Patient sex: F
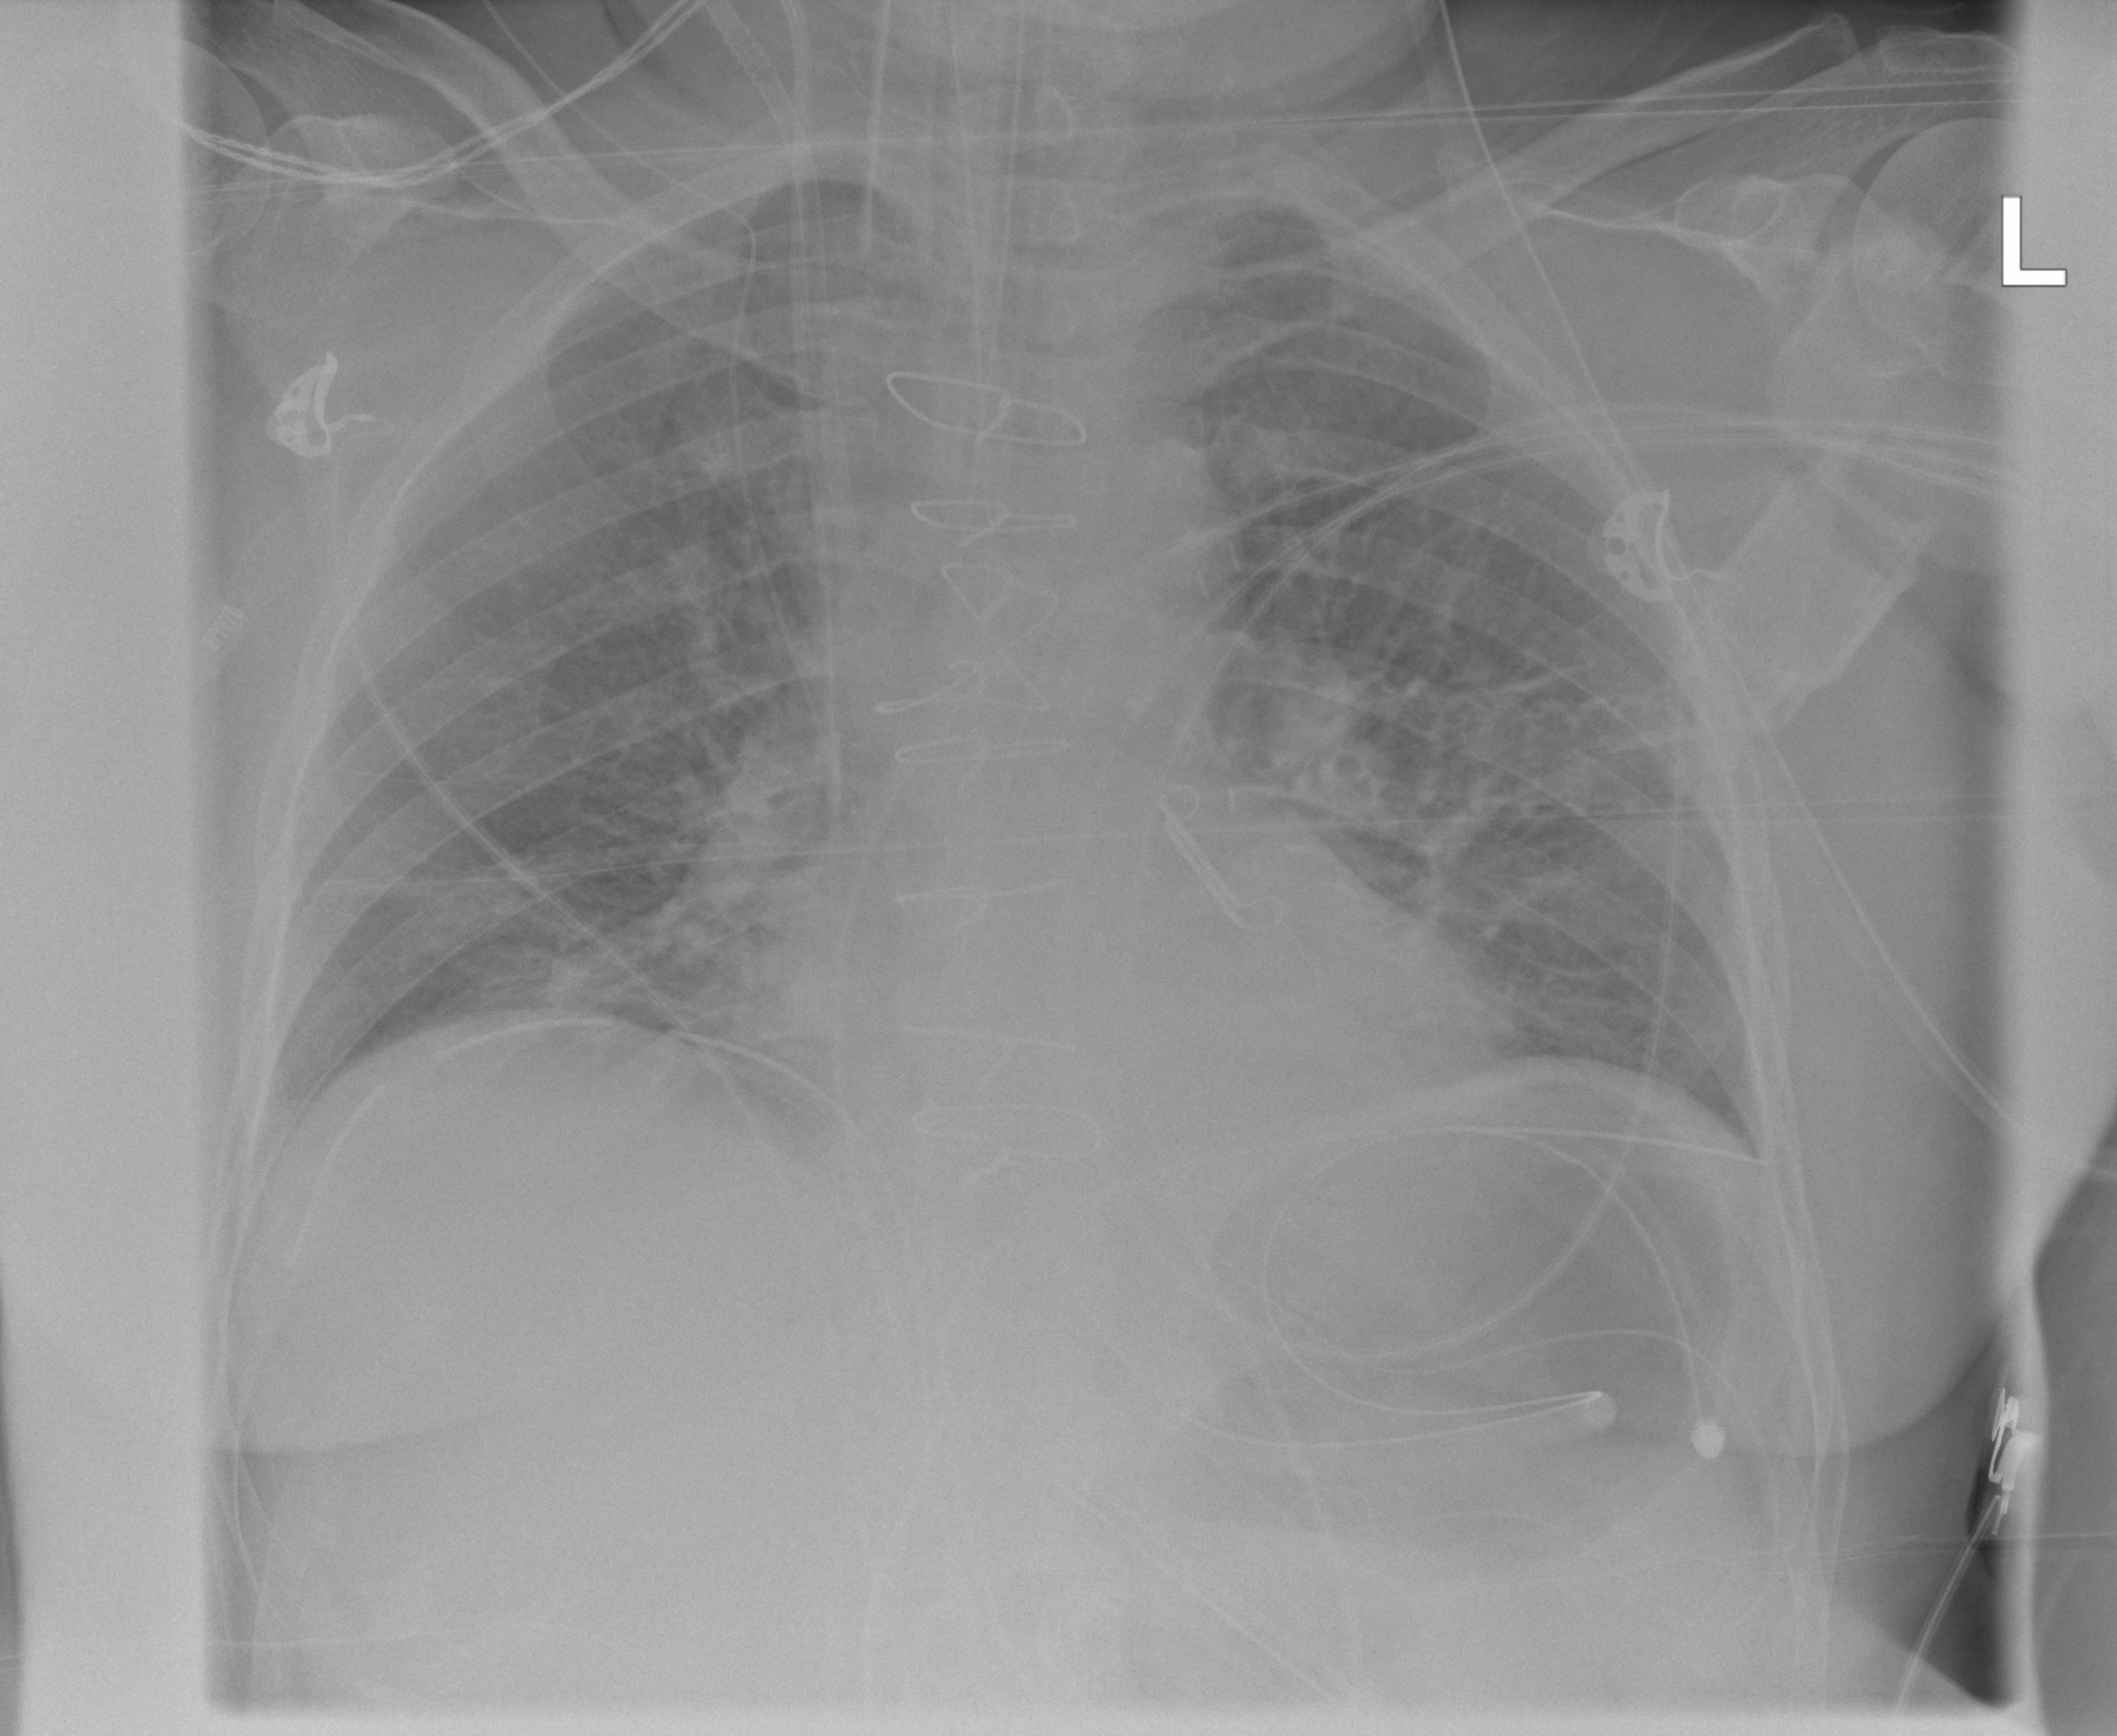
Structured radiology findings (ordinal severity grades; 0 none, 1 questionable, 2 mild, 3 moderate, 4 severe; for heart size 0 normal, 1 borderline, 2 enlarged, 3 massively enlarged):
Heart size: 0
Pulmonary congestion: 2
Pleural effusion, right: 0
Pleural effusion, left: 0
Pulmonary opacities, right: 0
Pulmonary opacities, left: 0
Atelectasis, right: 2
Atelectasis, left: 2